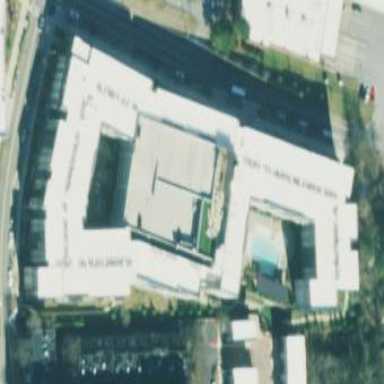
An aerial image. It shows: Multi-storey parking building.